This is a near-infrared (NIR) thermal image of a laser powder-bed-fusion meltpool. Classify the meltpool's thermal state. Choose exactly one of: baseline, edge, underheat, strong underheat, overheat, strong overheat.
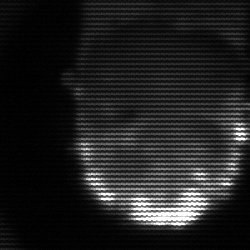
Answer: baseline